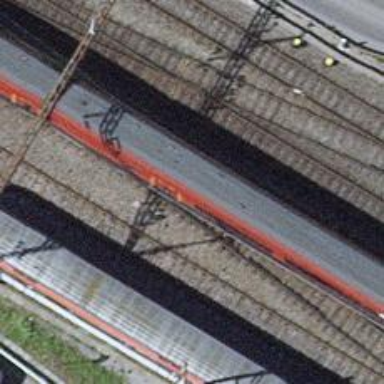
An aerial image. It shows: Railway with electrified contact lines.